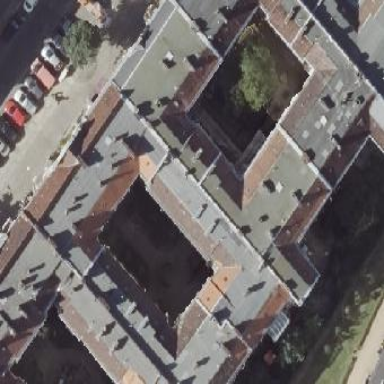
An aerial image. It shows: Apartments building with saltbox roof shape.